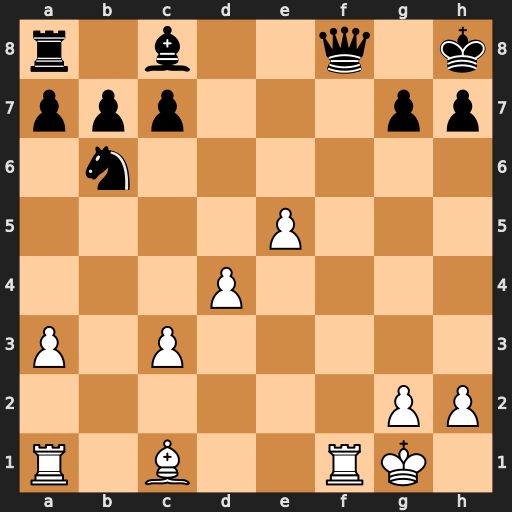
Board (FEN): r1b2q1k/ppp3pp/1n6/4P3/3P4/P1P5/6PP/R1B2RK1
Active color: w
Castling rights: -
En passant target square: -
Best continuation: Rxf8#